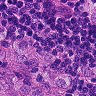
Metastatic tissue present: yes